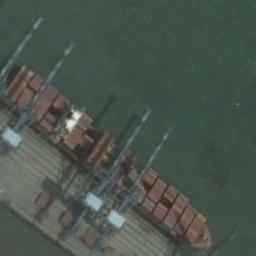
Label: ship